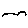
Label: bird